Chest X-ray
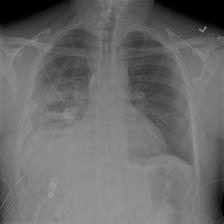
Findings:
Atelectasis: negative
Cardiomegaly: negative
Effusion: positive
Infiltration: positive
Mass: negative
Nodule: negative
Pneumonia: negative
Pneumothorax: negative
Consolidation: negative
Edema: negative
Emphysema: negative
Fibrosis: negative
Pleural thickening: negative
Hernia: negative